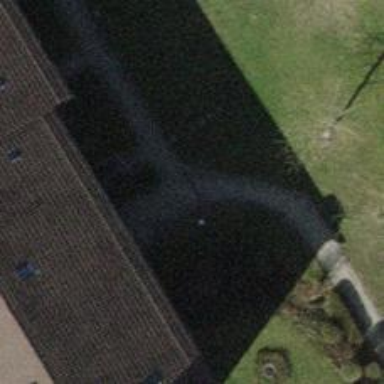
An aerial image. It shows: Footway made of paving stones.